Question: How i can list data field in this manner

Where the data i have scratched is coming from MS SQL database and the the one which i have not scratched is a static data i want to keep.
Is there any specific component for this in VB.NET or i need to get it from any third party vendor?
Is it called a tree view component or something else? I have searched a lot on internet but unable to find any solution for it.
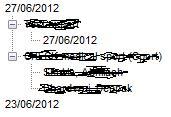
Answer: Yes, that is a treeview component. There are treeviews available within .Net, and numerous third party components of varying quality. How you populate it depends on the component you choose, and the platform (winforms or web)